You are looking at the envelope spectrum of a bearing's vibration signal. The marked vertical lines are the theoretical fault frequencies for the outer race, inner race, rolling elements, and cage. Determine the bearing's health state. Answer with exactly one of: normal, inner_race, outer_race, ball.
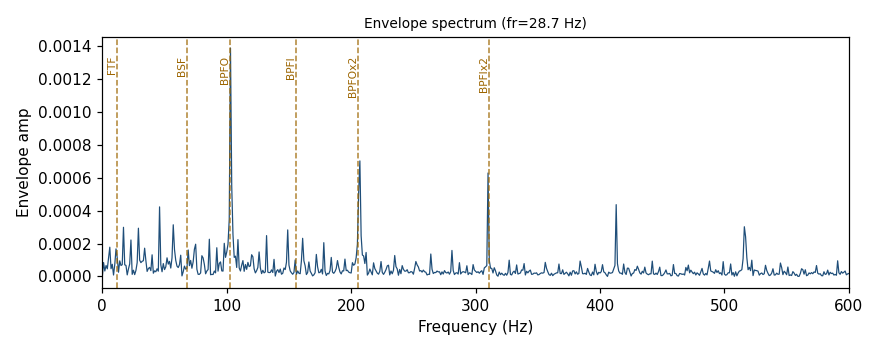
Answer: outer_race